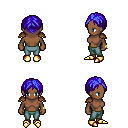
a pixel art fantasy rpg character, female body template, human, dark skin, leather shoulder armor, teal pants, blue parted hairstyle, bracelets, gold boots, four views (front, back, left, right), 2x2 character sprite sheet, small pixel art, hard edges, no anti-aliasing